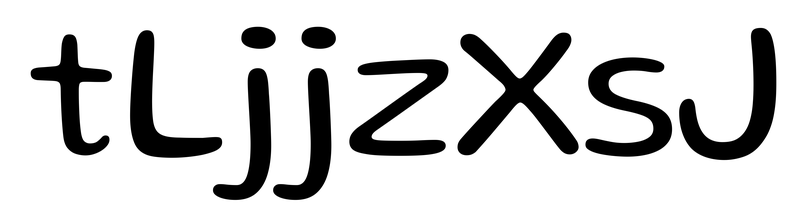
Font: Gluten_Light